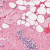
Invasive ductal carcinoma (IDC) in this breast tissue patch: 0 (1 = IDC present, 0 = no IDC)